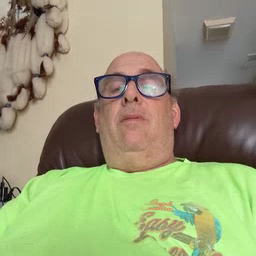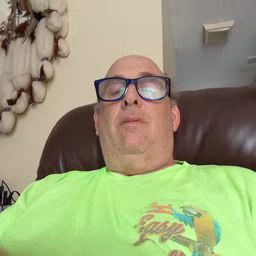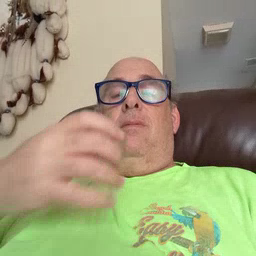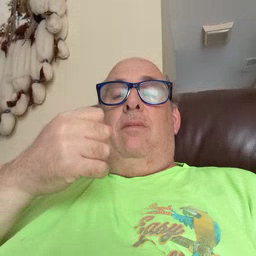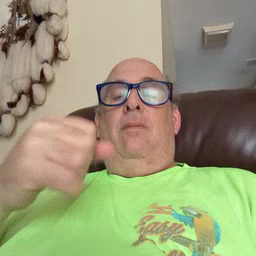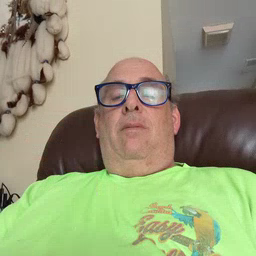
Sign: milk